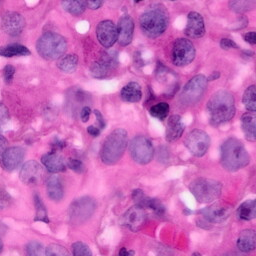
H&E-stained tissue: Pancreatic